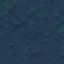
Land use / land cover: Forest